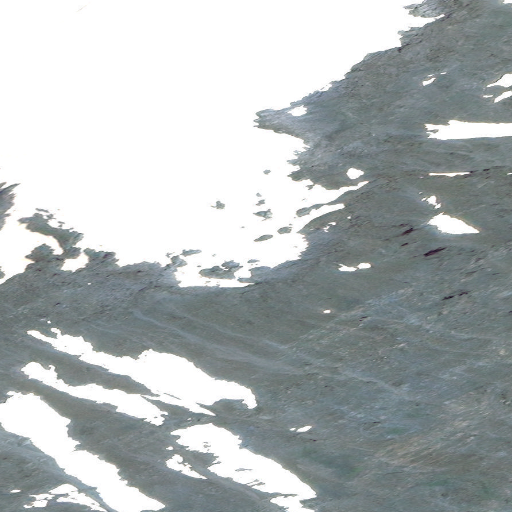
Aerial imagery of mountain in Alaska named Mount Coville containing only unknown